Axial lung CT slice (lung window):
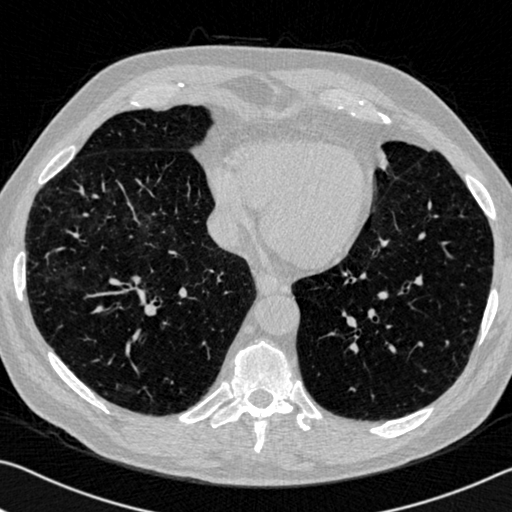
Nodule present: no